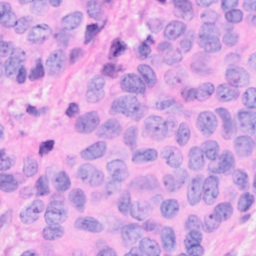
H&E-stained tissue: Breast